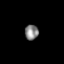
Tissue: skin
Cell type: Others
Senescence score: 0.6793
Nuclear area (px): 200
Mean DAPI intensity: 134.91